Question: I am having an issues trying to update different columns in a Gridview separately.
Below is a picture which shows the two columns, after the the edit button has been pressed. Both is editable, and both buttons have turned into the usual Update/Cancel buttons.

I need to be able to update the specific column based on what update button i press in this code:
'''
protected void GridView1_RowUpdating(object sender, GridViewUpdateEventArgs e)
{
*some code*
}
'''
I've tried using onclick for one field and the commandArgument for the other, but I am having trouble getting the rowIndex and fieldValue using an onclick.
Thanks for any help!
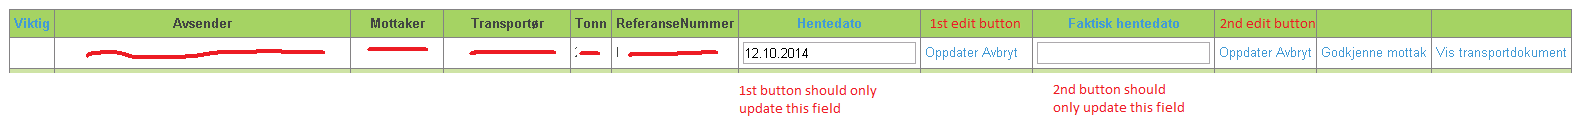
Answer: You could use the 'RowCommand' event, and use separate 'CommandName' values for the two update buttons.
'''
protected void GridView1_RowCommand(Object sender, GridViewCommandEventArgs e)
{
switch(e.CommandName)
{
case "Update1":
// handle things
break;
case "Update2":
// handle things
break;
}
}
'''
However, using custom 'CommandName' values will probably require you to write your own handler for the 'Update' function, the way you would with any other custom 'GridView' button.